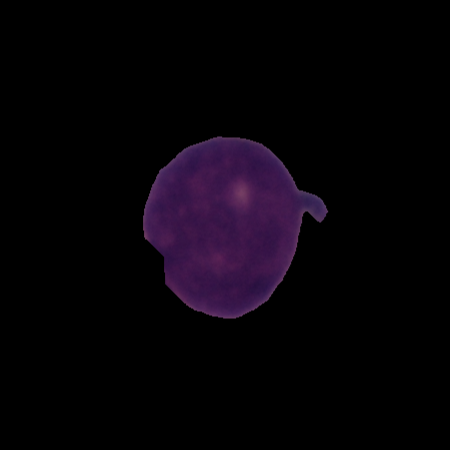
Label: cancer